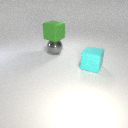
large gray metal sphere below large green rubber cube